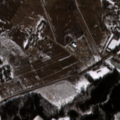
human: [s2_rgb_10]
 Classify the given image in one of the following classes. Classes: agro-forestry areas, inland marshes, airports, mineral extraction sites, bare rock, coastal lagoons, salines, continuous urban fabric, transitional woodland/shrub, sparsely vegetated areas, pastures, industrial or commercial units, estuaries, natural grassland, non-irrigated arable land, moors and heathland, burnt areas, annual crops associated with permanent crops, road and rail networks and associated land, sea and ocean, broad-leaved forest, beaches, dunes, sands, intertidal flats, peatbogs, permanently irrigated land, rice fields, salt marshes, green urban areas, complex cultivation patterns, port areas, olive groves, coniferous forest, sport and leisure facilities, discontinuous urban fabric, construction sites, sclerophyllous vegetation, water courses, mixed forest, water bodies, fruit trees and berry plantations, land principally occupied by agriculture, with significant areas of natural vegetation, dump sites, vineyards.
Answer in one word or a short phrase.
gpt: non-irrigated arable land, complex cultivation patterns, mixed forest